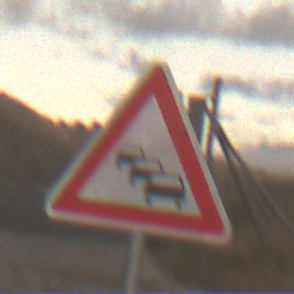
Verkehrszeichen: Stau
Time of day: SunriseSunset
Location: Outdoor (RoadRail)
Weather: PartlyCloudy
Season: NotSpecified
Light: Natural